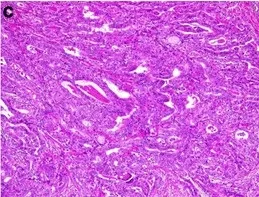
Gross.
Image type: pathology (h&e)